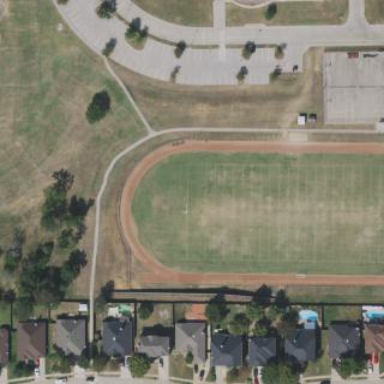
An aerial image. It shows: Grass pitch designated for American football.